Question: While I was using 'Parallel.ForEach' in my program, I found that some threads never seemed to finish. In fact, it kept spawning new threads over and over, a behaviour that I wasn't expecting and definitely don't want.
I was able to reproduce this behaviour with the following code which, just like my 'real' program, both uses processor and memory a lot (.NET 4.0 code):
'''
public class Node
{
public Node Previous { get; private set; }
public Node(Node previous)
{
Previous = previous;
}
}
public class Program
{
public static void Main(string[] args)
{
DateTime startMoment = DateTime.Now;
int concurrentThreads = 0;
var jobs = Enumerable.Range(0, 2000);
Parallel.ForEach(jobs, delegate(int jobNr)
{
Interlocked.Increment(ref concurrentThreads);
int heavyness = jobNr % 9;
//Give the processor and the garbage collector something to do...
List<Node> nodes = new List<Node>();
Node current = null;
for (int y = 0; y < 1024 * 1024 * heavyness; y++)
{
current = new Node(current);
nodes.Add(current);
}
TimeSpan elapsed = DateTime.Now - startMoment;
int threadsRemaining = Interlocked.Decrement(ref concurrentThreads);
Console.WriteLine("[{0:mm\:ss}] Job {1,4} complete. {2} threads remaining.",
elapsed, jobNr, threadsRemaining);
});
}
}
'''
When run on my quad-core, it initially starts of with 4 concurrent threads, just as you would expect. However, over time more and more threads are being created. Eventually, this program then throws an 'OutOfMemoryException':
'''
[00:00] Job 0 complete. 3 threads remaining.
[00:01] Job 1 complete. 4 threads remaining.
[00:01] Job 2 complete. 4 threads remaining.
[00:02] Job 3 complete. 4 threads remaining.
[00:05] Job 9 complete. 5 threads remaining.
[00:05] Job 4 complete. 5 threads remaining.
[00:05] Job 5 complete. 5 threads remaining.
[00:05] Job 10 complete. 5 threads remaining.
[00:08] Job 11 complete. 5 threads remaining.
[00:08] Job 6 complete. 5 threads remaining.
...
[00:55] Job 67 complete. 7 threads remaining.
[00:56] Job 81 complete. 8 threads remaining.
...
[01:54] Job 107 complete. 11 threads remaining.
[02:00] Job 121 complete. 12 threads remaining.
..
[02:55] Job 115 complete. 19 threads remaining.
[03:02] Job 166 complete. 21 threads remaining.
...
[03:41] Job 113 complete. 28 threads remaining.
<OutOfMemoryException>
'''
The memory usage graph for the experiment above is as follows:

() As you can see, it looks like a new thread is being spawned almost every time the garbage collector gets in the way (as can be seen in the dips of memory usage).
Can anyone explain why this is happening, and what I can do about it? I just want .NET to stop spawning new threads, and finish the existing threads first...
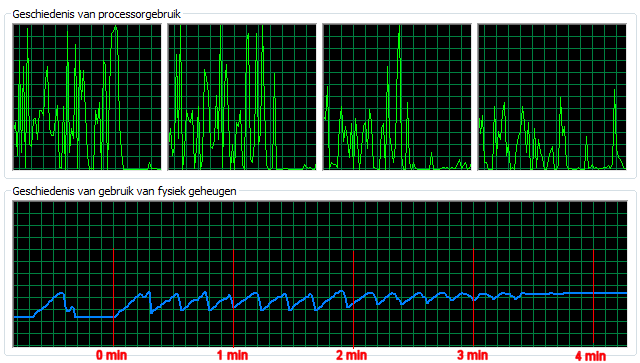
Answer: You can limit the maximum number of threads that get created by specifying a 'ParallelOptions' instance with the 'MaxDegreeOfParallelism' property set:
'''
var jobs = Enumerable.Range(0, 2000);
ParallelOptions po = new ParallelOptions
{
MaxDegreeOfParallelism = Environment.ProcessorCount
};
Parallel.ForEach(jobs, po, jobNr =>
{
// ...
});
'''
As to you're getting the behaviour you're observing: The TPL is, by default, at liberty to guess the optimal number of threads to use. Whenever a parallel task blocks, the task scheduler may create a new thread in order to maintain progress. In your case, the blocking might be happening implicitly; for example, through the 'Console.WriteLine' call, or (as you observed) during garbage collection.
From <URL>:
> Since the TPL default policy is to use one thread per processor, we can conclude that TPL initially assumes that the workload of a task is ~100% working and 0% waiting, and if the initial assumption fails and the task enters a waiting state (i.e. starts blocking) - TPL with take the liberty to add threads as appropriate.